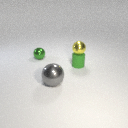
small green metal sphere to the left of small green rubber cylinder